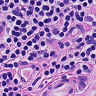
Metastatic tissue present: no